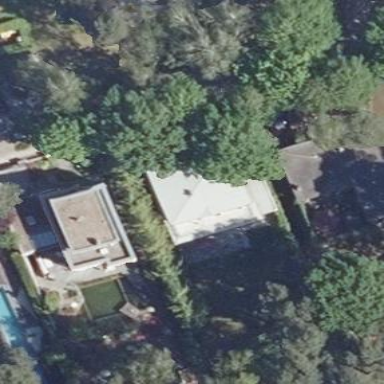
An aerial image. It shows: Detached building with flat roof.